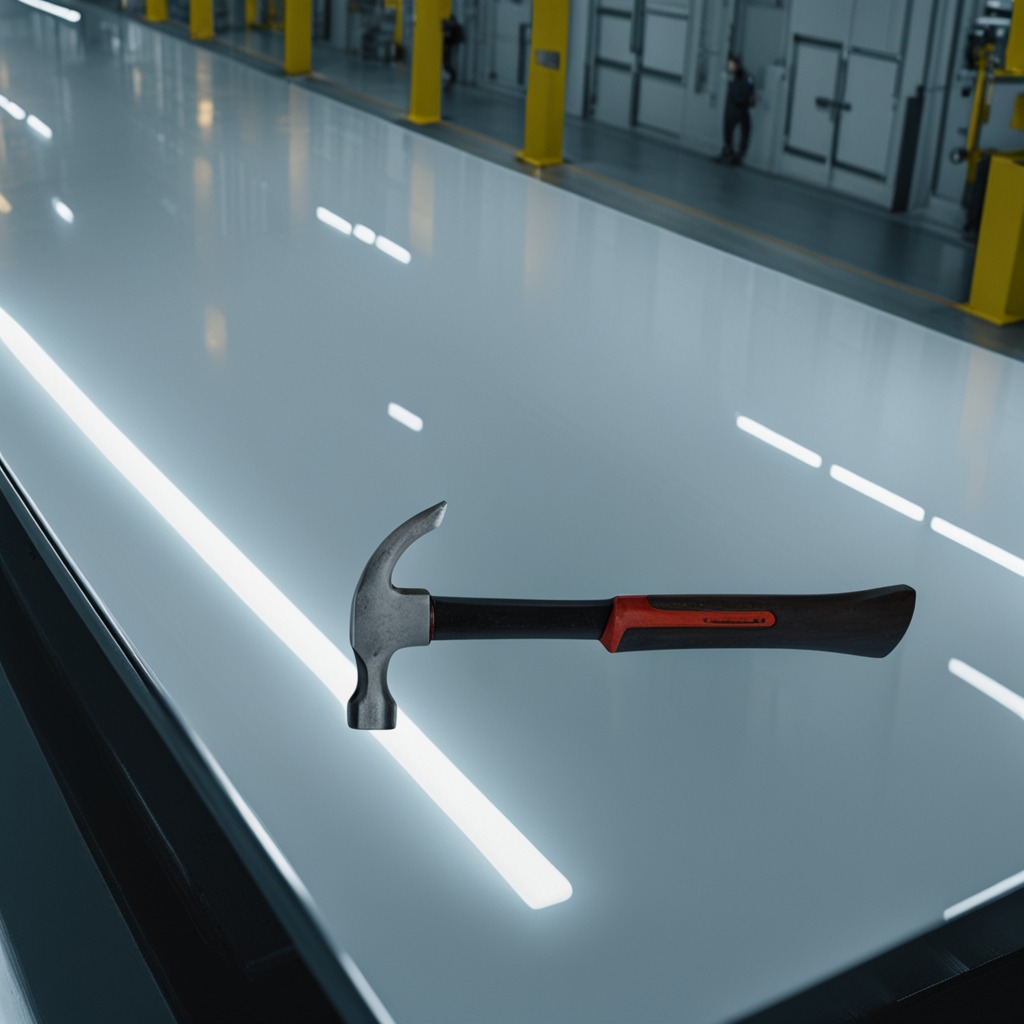
A hammer is lying on a table in a ship maintenance bay.